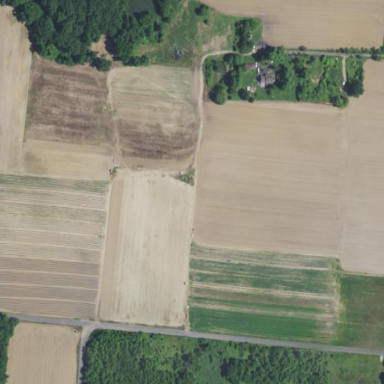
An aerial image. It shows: Picturesque farmland scene.